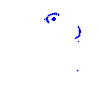
Particle: kaon